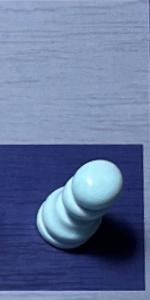
Label: Pawn_White